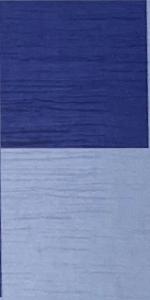
Label: Empty